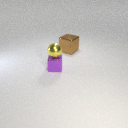
small yellow metal sphere above small purple metal cube